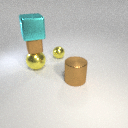
large yellow metal sphere below small brown metal cube